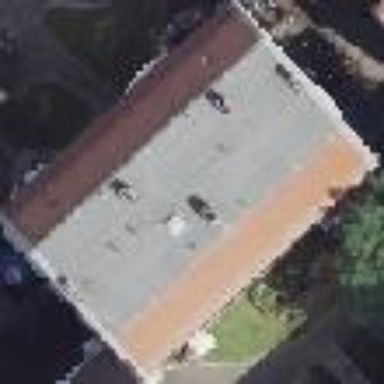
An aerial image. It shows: Building with apartments featuring unique double saltbox roof shape.